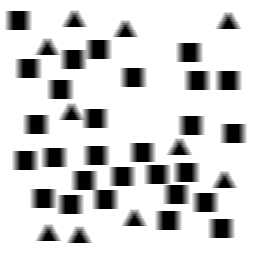
Squares: 28
Triangles: 10
Stars: 0
Total shapes: 38